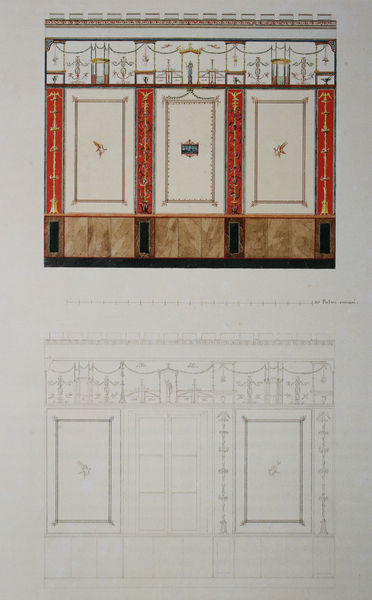
Titel: Pompeji Wandansicht
Künstler: Friedrich von Gärtner
Standort: München
Institution: Architekturmuseum der Technischen Universität
Schlagwörter: blau, weiß, aquarell, gelb, grün, ocker, blumen, braun, bunt, fenster, grau, holz, marmor, orange, schwarz, skizze, säulen, tür, zeichnung, rot, beige, muster, ornament, wand, architektur, rahmen, felder, gitter, gold, drei, innen, blatt, girlande, renaissance, ranken, farbig, papier, stab, flächen, farbe, grafik, graphik, rand, dekoration, tafel, tapete, symmetrie, dekor, floral, ornamente, verzierung, wandmalerei, fein, gründ, rechtecke, vier, rechteck, seite, schwarzweiß, koloriert, bleistift, entwurf, rom, girlanden, fries, wappen, gesims, plan, fresko, filigran, skizzen, bemalung, abfolge, bau, kandelaber, vertäfelung, symbole, pompeji, groteske, riss, grundriss, aufriss, attika, pompei, sockelzone, gliederung, wandgestaltung, paneele, schmuckstil, rahmenstil, römischer still